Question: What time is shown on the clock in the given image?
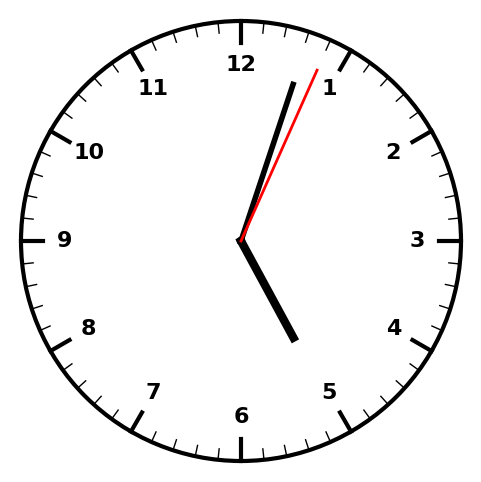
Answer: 05:03:04